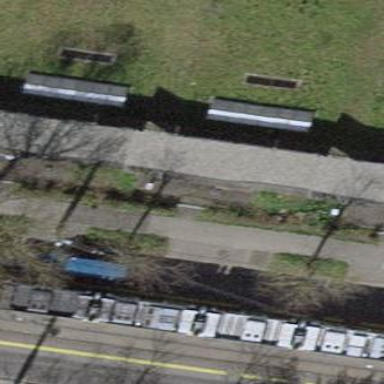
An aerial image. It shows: View of roof of building.